Question: I create a table with two rows and two columns:

The second column contains spinBoxes as elements. The code is the following:
'''
MainWindow::MainWindow(QWidget *parent) :
QMainWindow(parent),
ui(new Ui::MainWindow)
{
ui->setupUi(this);
myTable = ui->tableWidget;
for( int i = 0; i < myTable->rowCount(); i++ )
{
QDoubleSpinBox *spinBox = new QDoubleSpinBox(this);
spinBox->setValue( i + 1 );
myTable->setCellWidget( i, 1, spinBox );
}
}
'''
'myTable' is declared as a member of 'MainWindow'.
Normally, values of just 'SpinBoxes' are accessed via:
'''
ui->spinBox->value();
'''
But this is not working here.
How do I access the values of 'SpinBoxes' use them as items in a 'QTableWidget'?
I want to access the 'SpinBoxes' by an iteration, hence using a for loop for looping through all Spin Boxes.
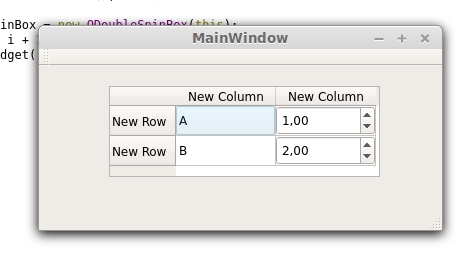
Answer: A table widget works with 'items'. Each cell represents one item (in your case 2 rows x 2 columns = 4 cells = 4 items). As you already did you can set a specific widget for one of the items by calling 'setCellWidget(int row, int column, QWidget* widget)'. Now, with the corresponding call 'cellWidget(int row, int column)' it will return that pointer to the QWidget you set before.
The only thing left then is to 'cast' the 'QWidget' back to its derived class.
'''
double val = static_cast<QDoubleSpinBox*>(myTable->cellWidget(0,1))->value();
'''
As you asked for an explanation, here is the code in single lines with comments:
'''
QWidget* some_cell_widget = myTable->cellWidget(0,1); // retrieve widget from cell
QDoubleSpinBox* dbl_spin_box = static_cast<QDoubleSpinBox*>(some_cell_widget); // cast widget to double spin box
double val = dbl_spin_box->value(); // get value from spinbox
'''